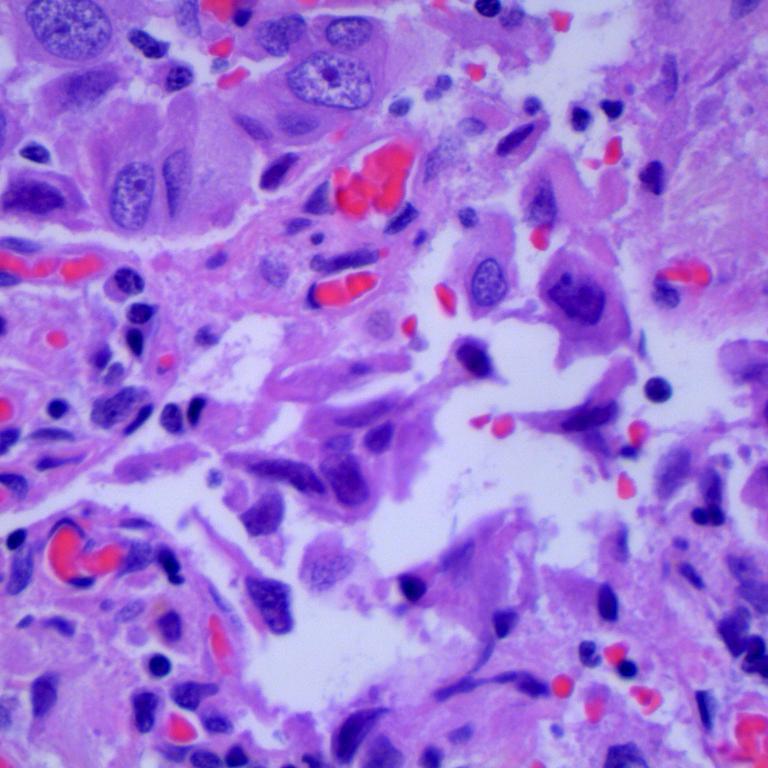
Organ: lung
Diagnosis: adenocarcinomas